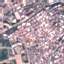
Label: Residential